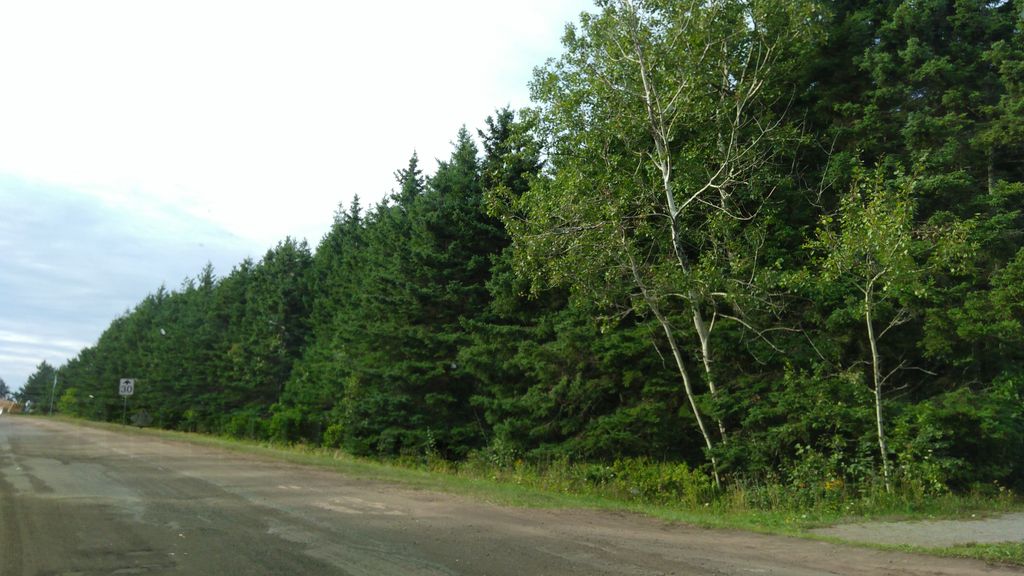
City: charlottetown